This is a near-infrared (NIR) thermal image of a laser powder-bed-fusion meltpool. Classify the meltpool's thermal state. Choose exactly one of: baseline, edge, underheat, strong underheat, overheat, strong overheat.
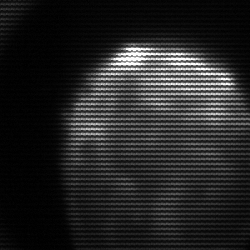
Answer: edge